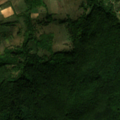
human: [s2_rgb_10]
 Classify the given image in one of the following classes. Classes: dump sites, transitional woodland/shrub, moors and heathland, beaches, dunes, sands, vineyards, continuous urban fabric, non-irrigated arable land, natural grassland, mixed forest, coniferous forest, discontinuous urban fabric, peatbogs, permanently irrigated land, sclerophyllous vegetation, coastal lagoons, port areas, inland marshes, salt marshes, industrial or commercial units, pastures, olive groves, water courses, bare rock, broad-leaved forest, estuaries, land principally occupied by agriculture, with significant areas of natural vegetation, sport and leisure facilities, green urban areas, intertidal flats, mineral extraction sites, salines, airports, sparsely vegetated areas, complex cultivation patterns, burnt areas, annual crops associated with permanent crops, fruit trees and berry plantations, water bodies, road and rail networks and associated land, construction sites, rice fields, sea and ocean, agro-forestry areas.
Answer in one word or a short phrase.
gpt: pastures, complex cultivation patterns, land principally occupied by agriculture, with significant areas of natural vegetation, broad-leaved forest